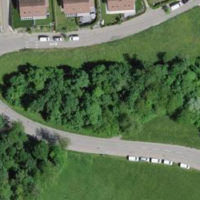
EUNIS habitat code: 52
Species observed at this site:
Urtica dioica